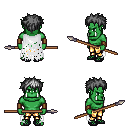
a pixel art fantasy rpg character, male body template, orc, green skin, white tattered cape, gold greaves, gray bedhead hairstyle, leather bracers, ghillies, spear, four views (front, back, left, right), 2x2 character sprite sheet, small pixel art, hard edges, no anti-aliasing